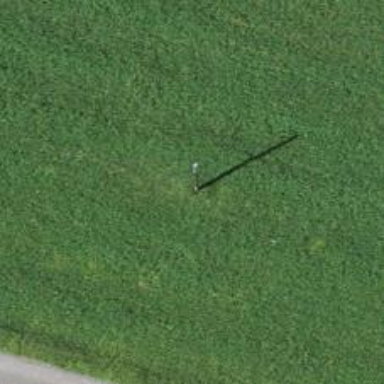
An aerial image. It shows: Utility pole as the man-made structure.